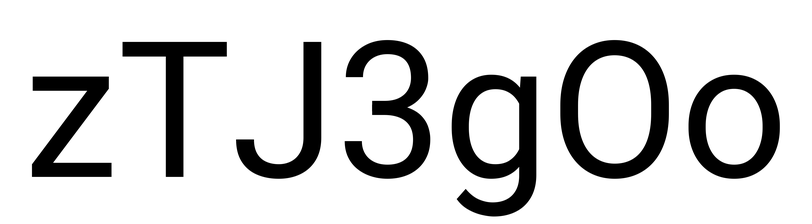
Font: Roboto_Regular